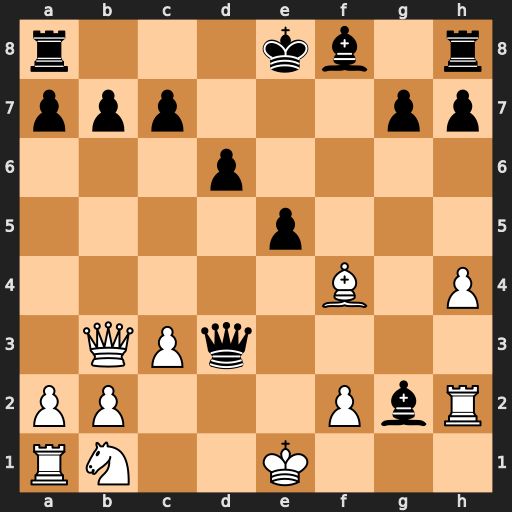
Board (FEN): r3kb1r/ppp3pp/3p4/4p3/5B1P/1QPq4/PP3PbR/RN2K3
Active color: w
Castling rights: Qkq
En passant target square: -
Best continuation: Qe6+ Be7 Rxg2 Qe4+ Be3